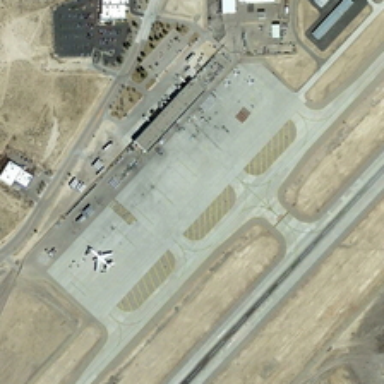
Many of the planes were docked on the wide .